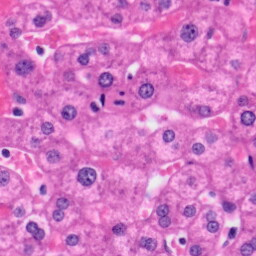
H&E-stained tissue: Liver